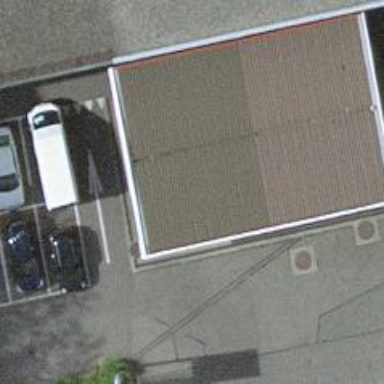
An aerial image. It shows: Fuel station.